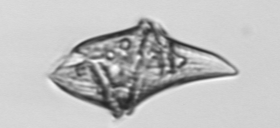
Label: Gyrodinium